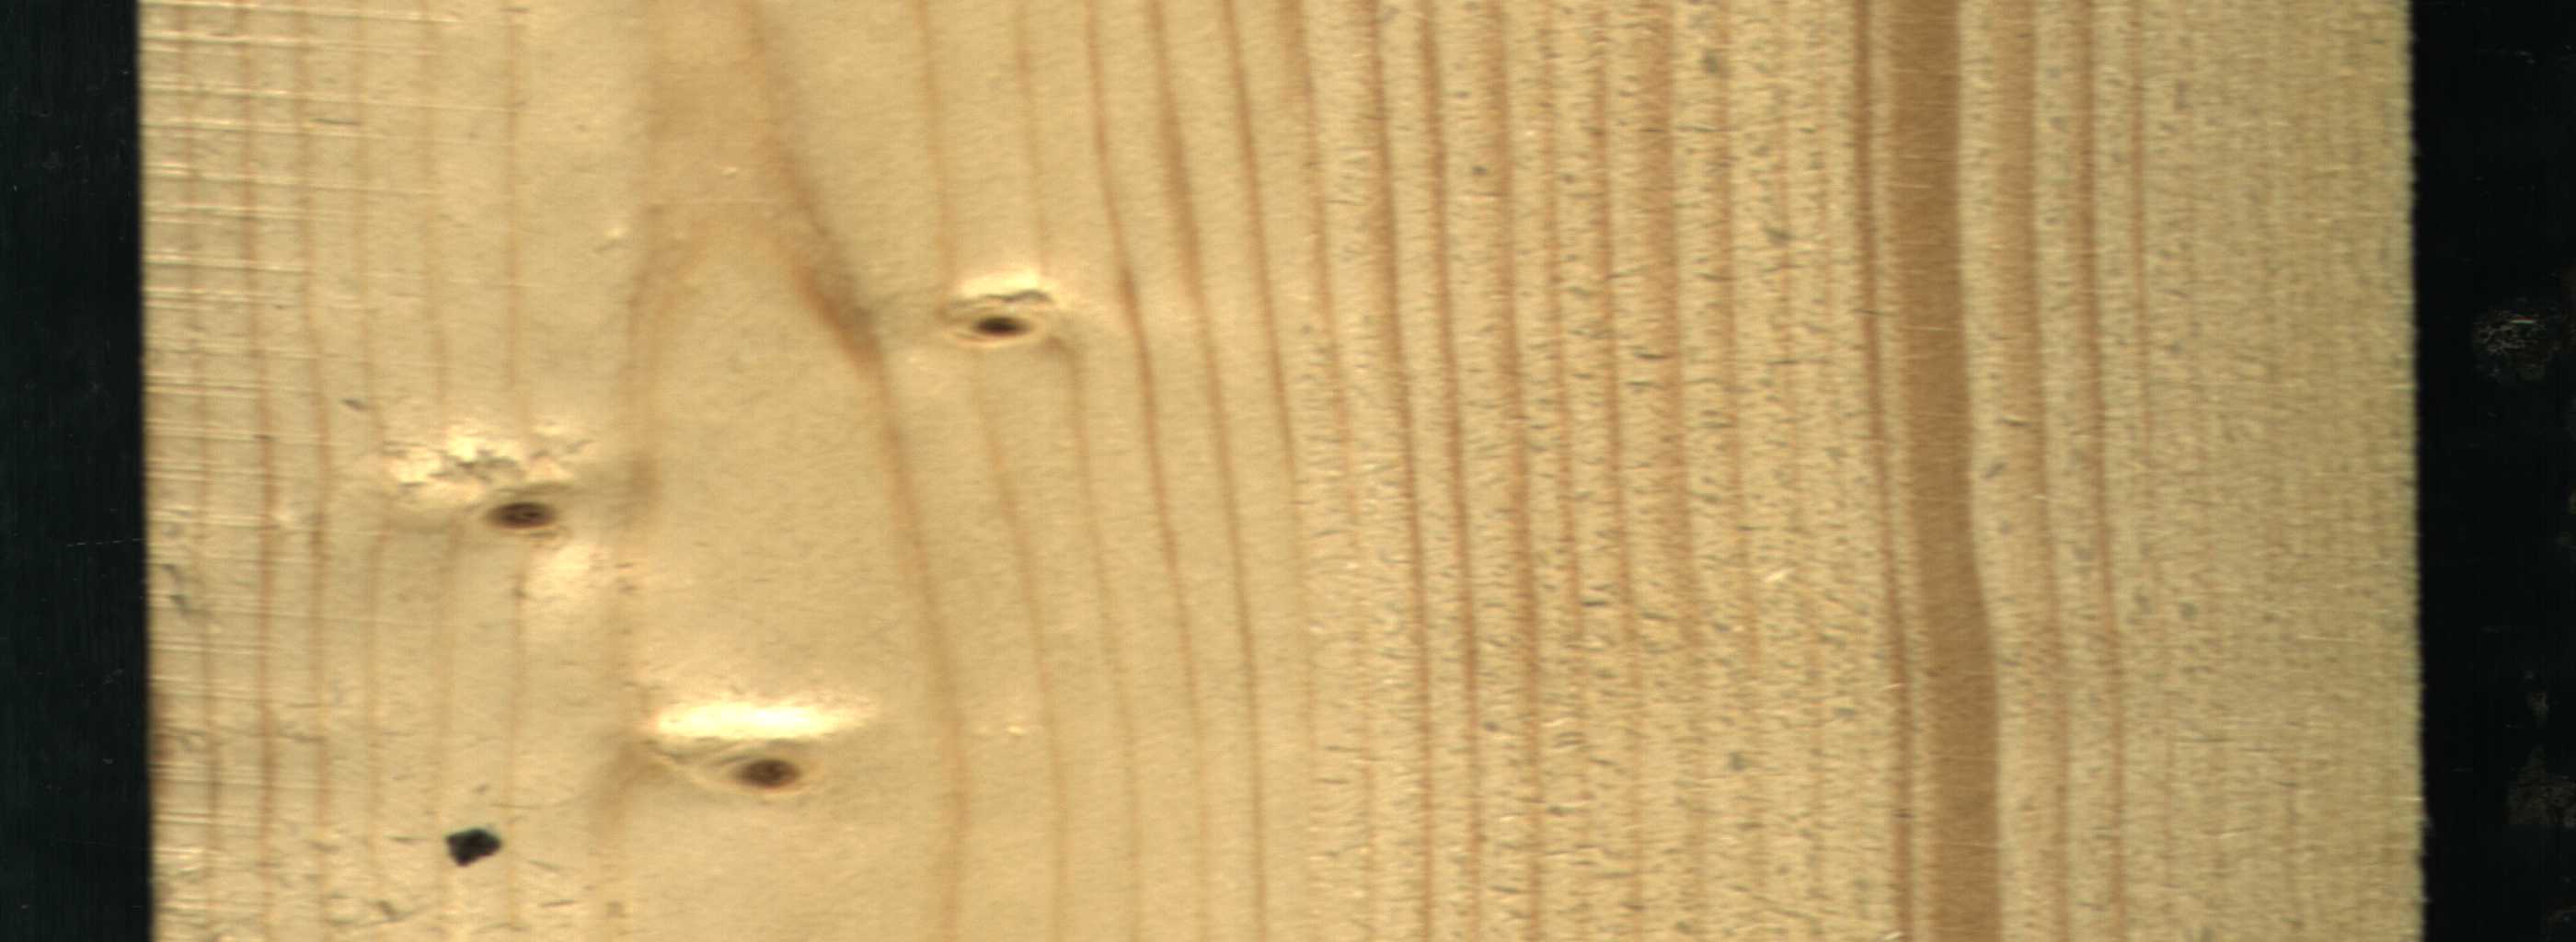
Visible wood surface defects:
Quartzity
Dead_Knot
Dead_Knot
Live_Knot
Live_Knot